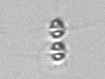
Label: Chaetoceros